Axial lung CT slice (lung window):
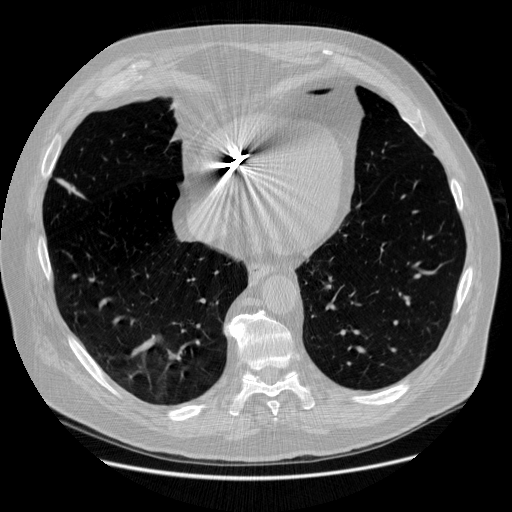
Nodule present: no